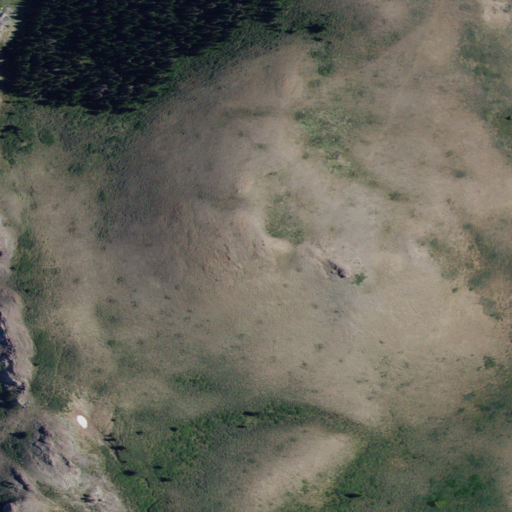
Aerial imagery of mountain in Idaho named Wakley Peak containing shrub and evergreen forest